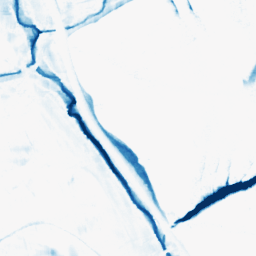
Category: morphological
Decomposition family: morphological_square
Decomposition parameters: operation: closing
size: 15
Upsampling method: cubic_mitchell
Upsampling parameters: scale: 2
Upsampling scale: 2